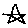
Label: star